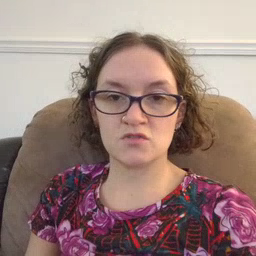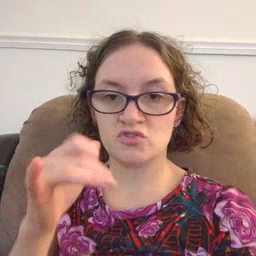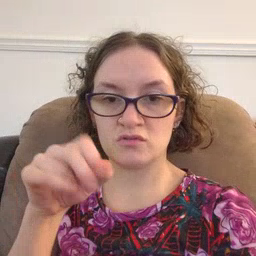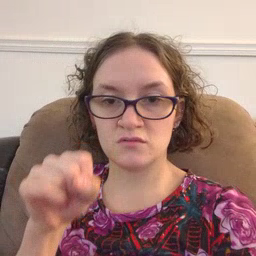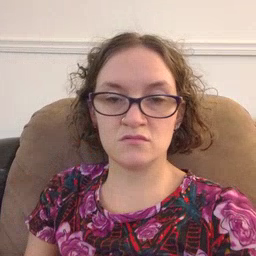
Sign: jeans